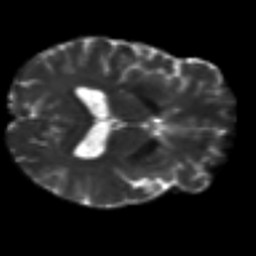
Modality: T2w
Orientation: axial
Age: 49
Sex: male
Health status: healthy
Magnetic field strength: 3 T
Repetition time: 8.4 s
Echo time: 0.0926 s